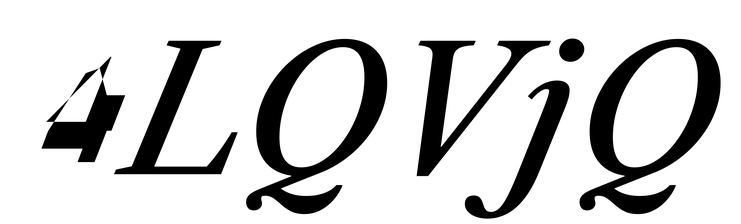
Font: LibreCaslonText-Italic_Medium_Italic